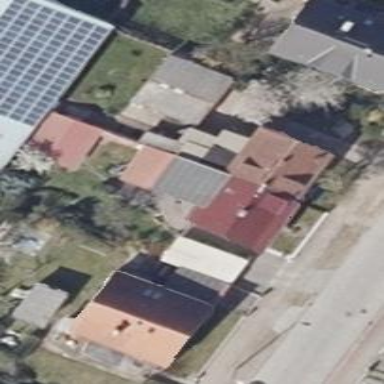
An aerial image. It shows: Simple house.